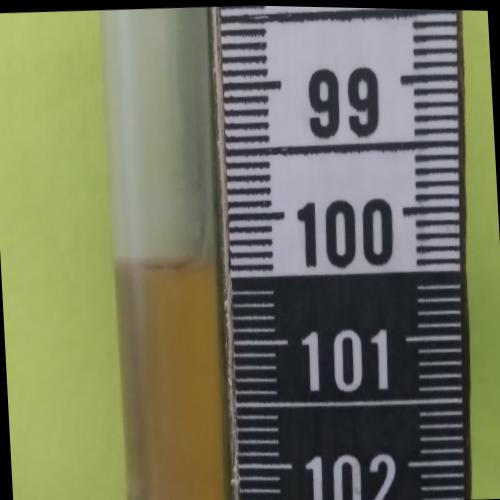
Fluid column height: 100.4 cm